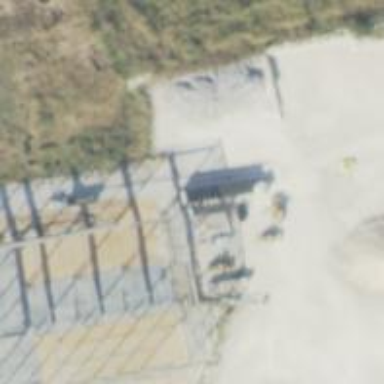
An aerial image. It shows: Weighbridge facility.